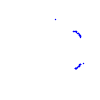
Particle: proton